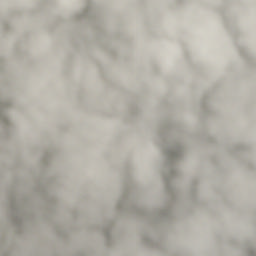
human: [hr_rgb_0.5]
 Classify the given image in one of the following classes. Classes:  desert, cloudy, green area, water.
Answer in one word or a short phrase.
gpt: cloudy